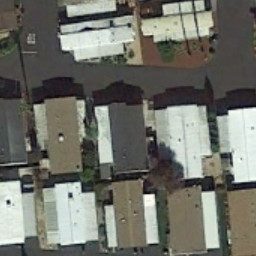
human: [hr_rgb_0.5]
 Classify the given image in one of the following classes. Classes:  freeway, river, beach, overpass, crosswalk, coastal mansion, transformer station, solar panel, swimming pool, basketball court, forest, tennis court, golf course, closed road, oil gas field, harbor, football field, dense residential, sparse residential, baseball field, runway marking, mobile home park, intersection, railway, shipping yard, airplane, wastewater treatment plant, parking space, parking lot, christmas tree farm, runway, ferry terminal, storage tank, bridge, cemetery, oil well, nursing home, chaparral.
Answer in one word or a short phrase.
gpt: mobile home park